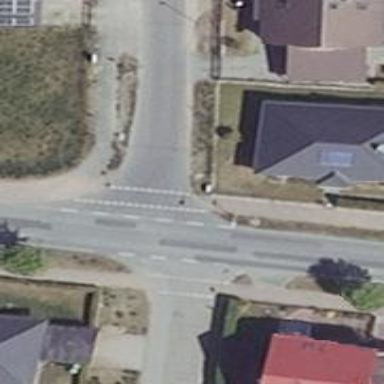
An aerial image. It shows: Road with "give way" sign.